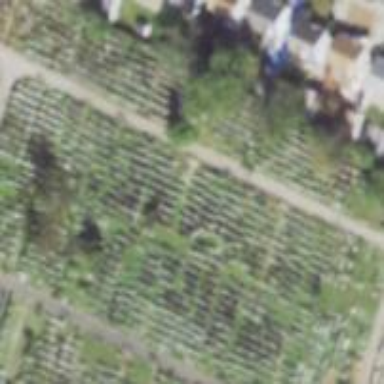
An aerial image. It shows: Sector in the cemetery.